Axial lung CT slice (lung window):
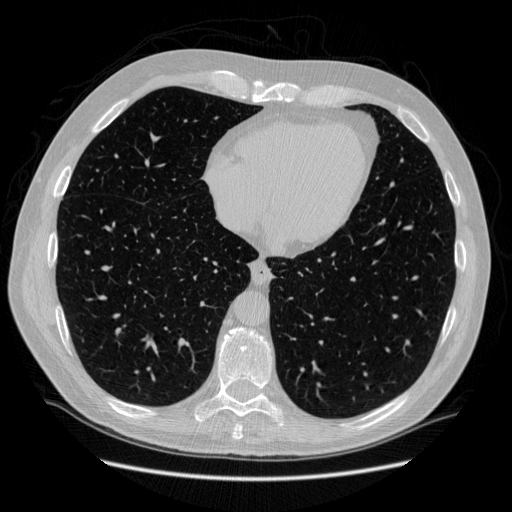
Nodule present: no